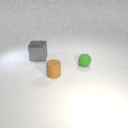
small brown rubber cylinder to the right of large gray metal cube